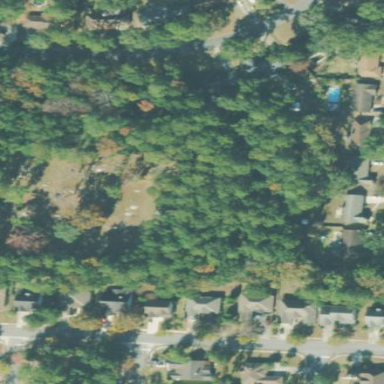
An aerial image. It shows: Graveyard.